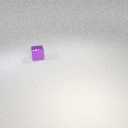
small purple metal cube